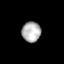
Tissue: skin
Cell type: Epithelial cells
Senescence score: 0.2708
Nuclear area (px): 381
Mean DAPI intensity: 175.706